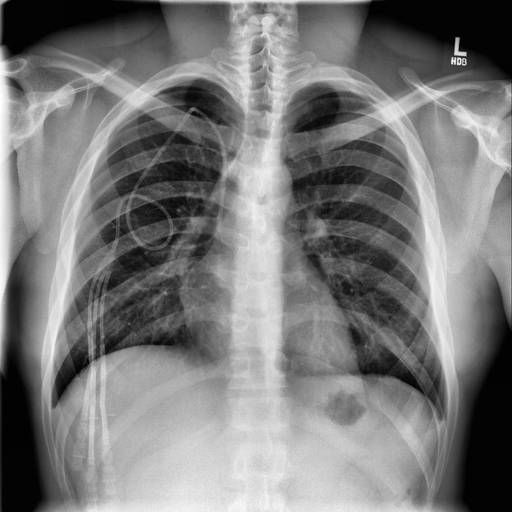
Finding: NORMAL